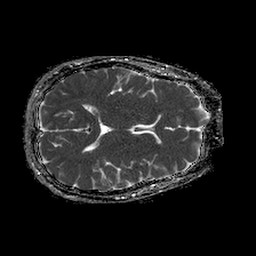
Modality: ADC
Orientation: axial
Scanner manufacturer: philips
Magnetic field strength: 1.5 T
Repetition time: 4.6 s
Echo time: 0.08517 s